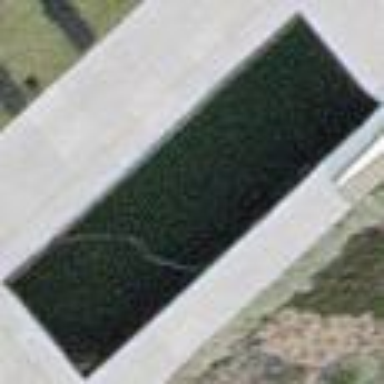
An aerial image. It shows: Outdoor swimming pool on leisure land.